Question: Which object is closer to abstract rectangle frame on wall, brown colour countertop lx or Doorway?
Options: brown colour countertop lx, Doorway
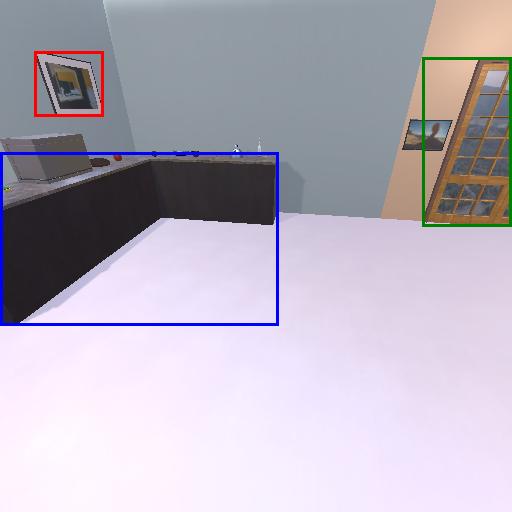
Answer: brown colour countertop lx